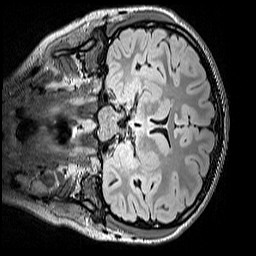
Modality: FLAIR
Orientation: coronal
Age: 11
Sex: female
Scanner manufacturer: siemens
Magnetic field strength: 3 T
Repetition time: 5 s
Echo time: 0.388 s